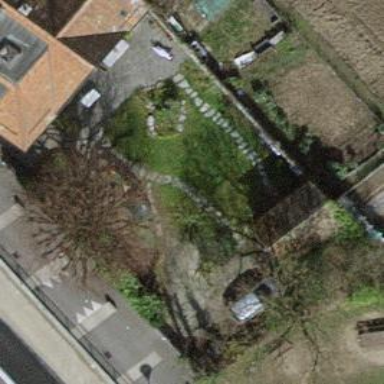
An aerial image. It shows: Garden surrounded by fence.